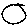
Label: circle